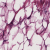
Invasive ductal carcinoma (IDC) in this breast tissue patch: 0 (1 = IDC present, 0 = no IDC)